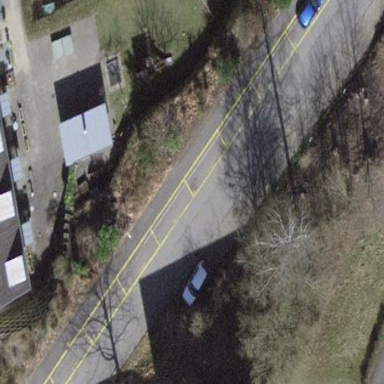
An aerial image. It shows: Parking lane with parallel orientation.